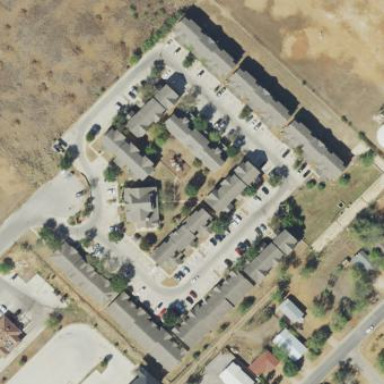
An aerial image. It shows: Residential area with apartments.